Aerial crown-view tile of a tropical tree (Barro Colorado Island, Panama), acquired 20241216:
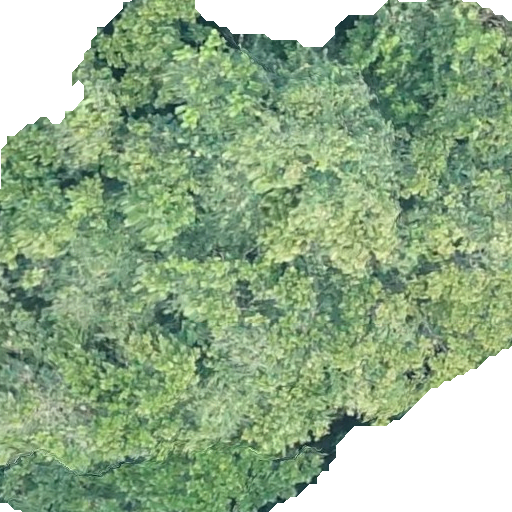
Species: Anacardium excelsum
GBIF accepted scientific name: Anacardium excelsum
Crown area: 358.307 m²